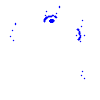
Particle: pion